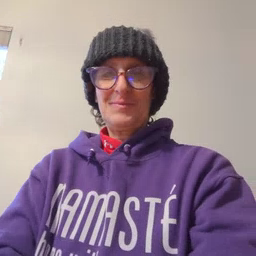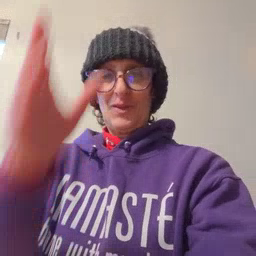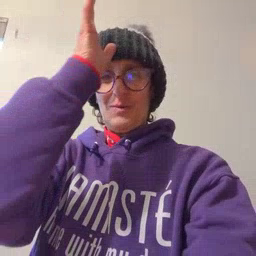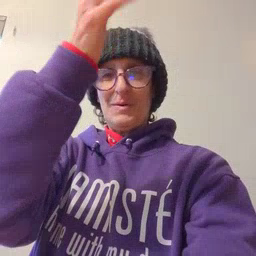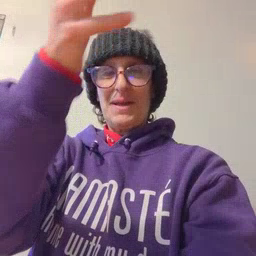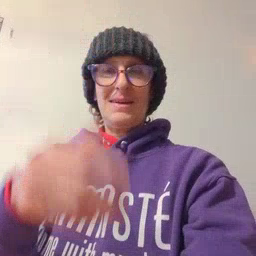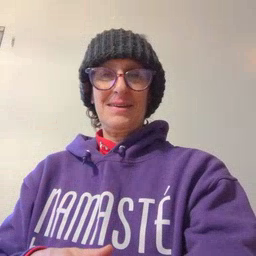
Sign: grandpa